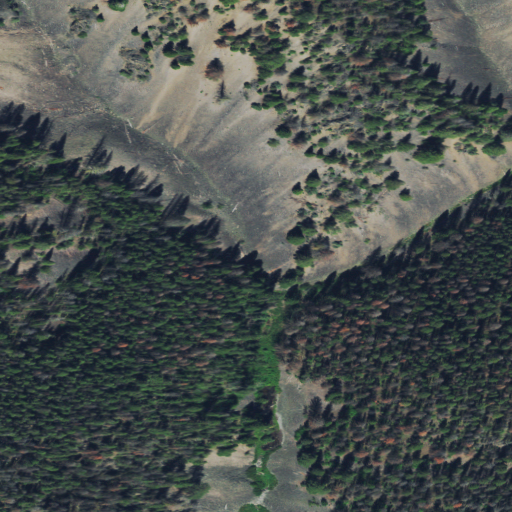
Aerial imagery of valley in Montana named Colfax Gulch containing evergreen forest and shrub